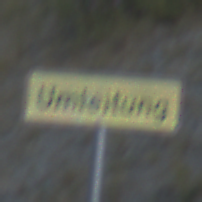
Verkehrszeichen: Umleitungsankuendigung
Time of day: SunriseSunset
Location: Outdoor (RoadRail)
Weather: Clear
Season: NotSpecified
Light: Natural